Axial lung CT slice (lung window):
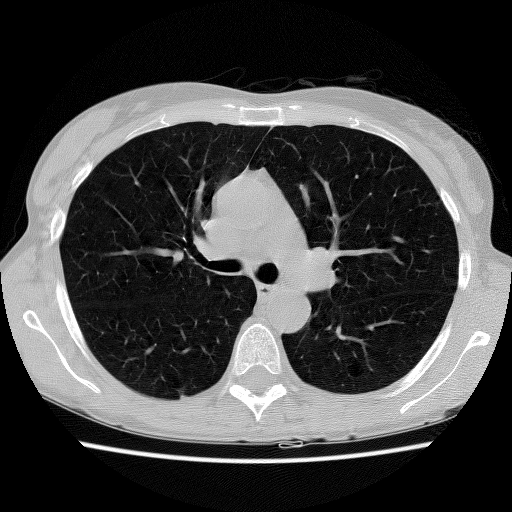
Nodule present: yes
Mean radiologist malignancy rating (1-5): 2